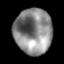
Tissue: lung
Cell type: Epithelial cells
Senescence score: 0.1992
Nuclear area (px): 1673
Mean DAPI intensity: 136.947